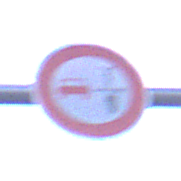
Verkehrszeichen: VerbotUeberholenEinspurigeFahrzeuge
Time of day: SunriseSunset
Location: Outdoor (Suburban)
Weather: PartlyCloudy
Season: NotSpecified
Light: Natural